Field crop: tomato
Growth stage: 2
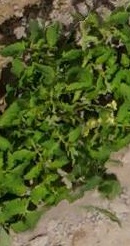
Species: tomato